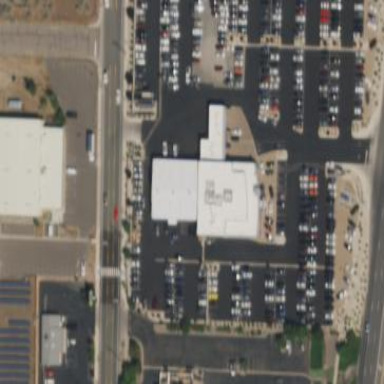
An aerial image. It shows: Car shop building.